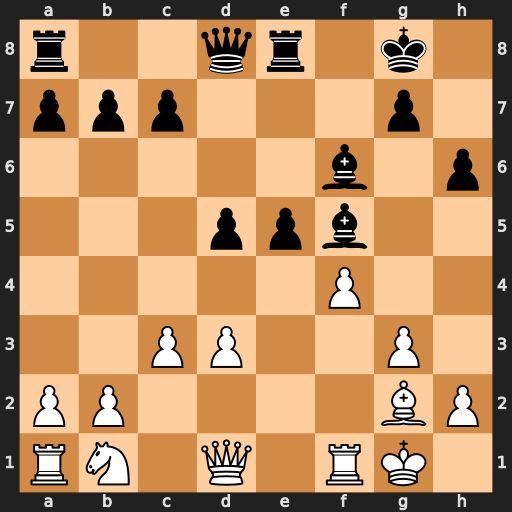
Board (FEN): r2qr1k1/ppp3p1/5b1p/3ppb2/5P2/2PP2P1/PP4BP/RN1Q1RK1
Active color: w
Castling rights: -
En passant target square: -
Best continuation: fxe5 Rxe5 d4 Re6 Rxf5